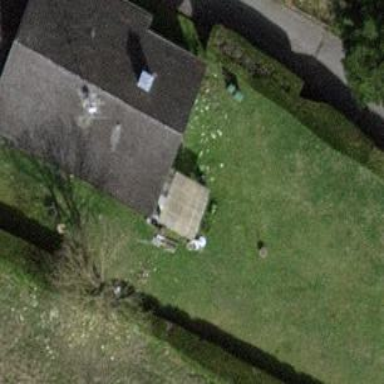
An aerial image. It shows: Garden enclosed by fence.